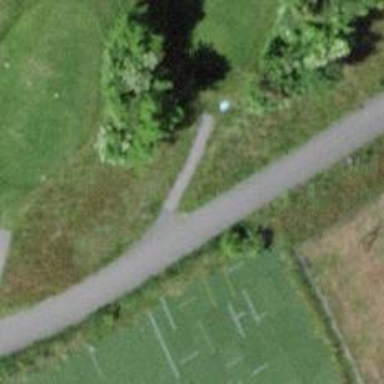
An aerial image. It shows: Golf cartpath that is also road path.